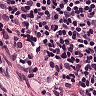
Metastatic tissue present: no